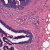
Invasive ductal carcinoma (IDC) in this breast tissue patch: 0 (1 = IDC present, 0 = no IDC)